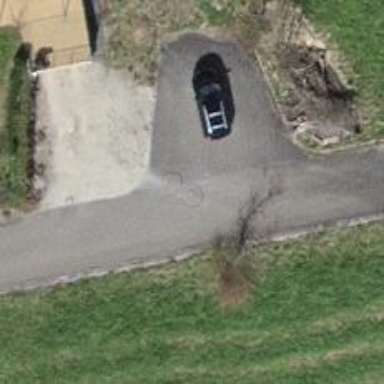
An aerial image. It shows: Turning circle on the road.